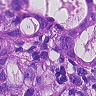
Metastatic tissue present: yes